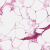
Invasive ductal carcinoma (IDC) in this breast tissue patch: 0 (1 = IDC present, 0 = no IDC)